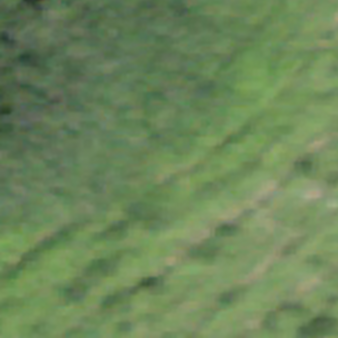
Label: other